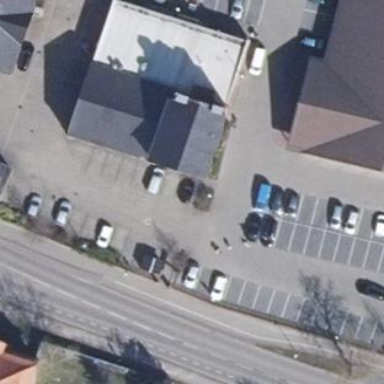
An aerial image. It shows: Gabled-roof retail building.